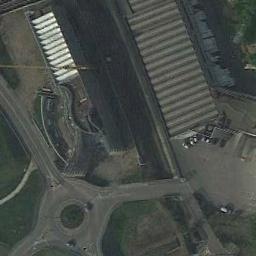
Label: roundabout